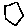
Label: hexagon